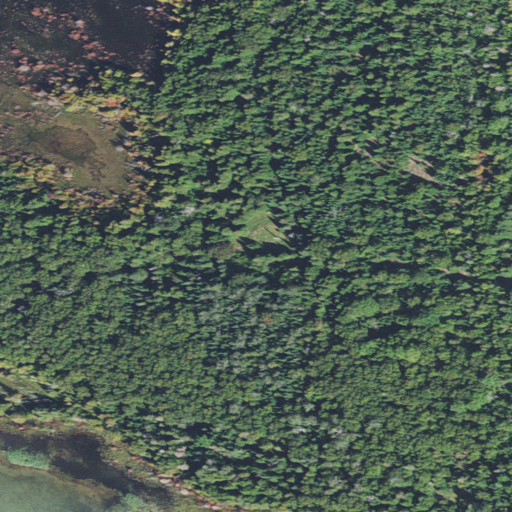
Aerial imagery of island in Michigan named Crooked Island containing evergreen forest, woody wetlands, herbaceous wetlands, grassland, open water, and barren land